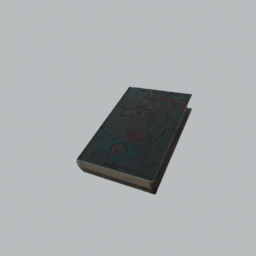
Label: tools